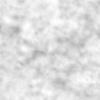
Label: no_change